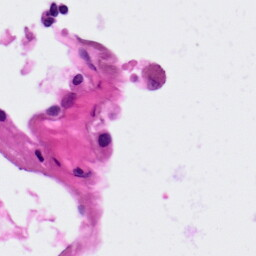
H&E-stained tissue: Lung